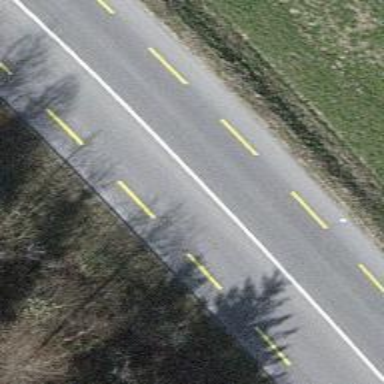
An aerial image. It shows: Tertiary road with asphalt surface and cycle lane.